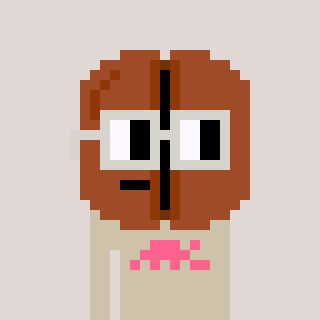
a pixel art character with square light gray glasses, a coffeebean-shaped head and a bege-colored body on a warm background